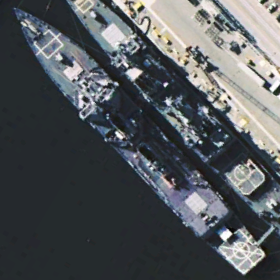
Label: destroyer